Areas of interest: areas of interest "Dali Fengyi Airport"
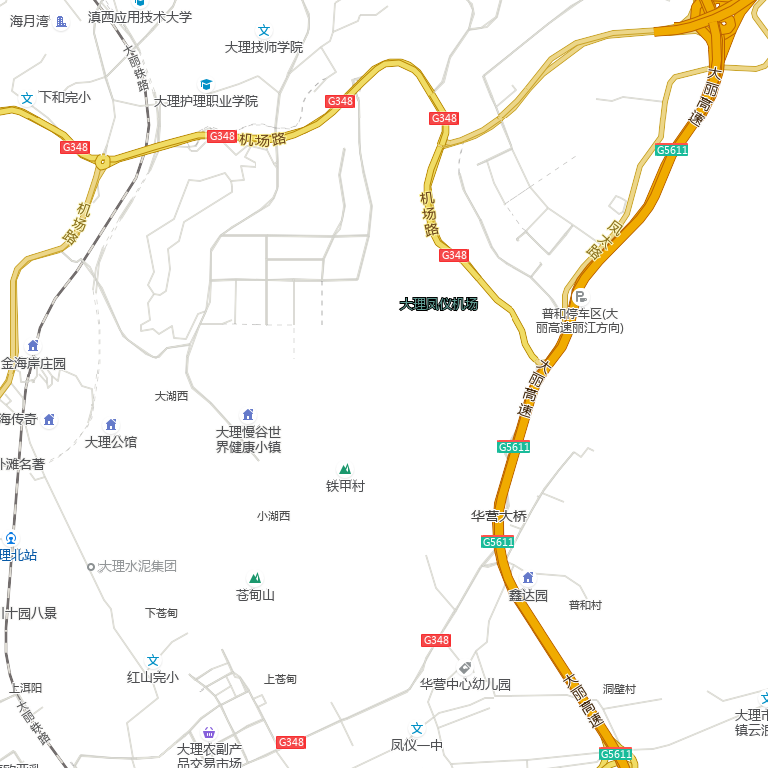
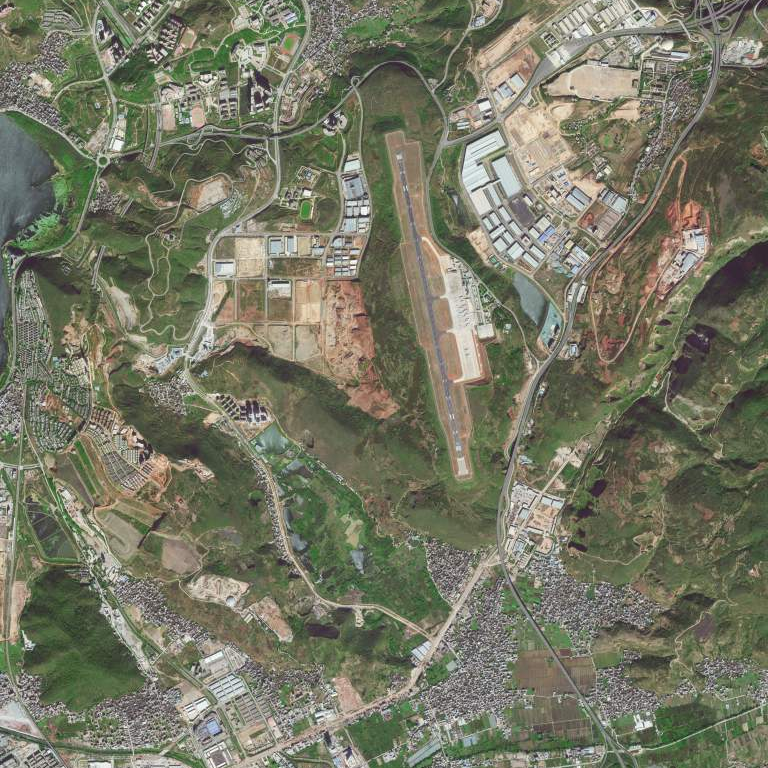